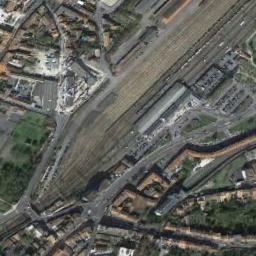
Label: railway_station